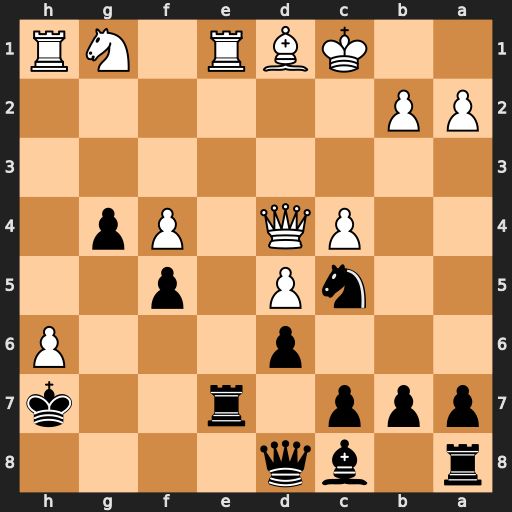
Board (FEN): r1bq4/ppp1r2k/3p3P/2nP1p2/2PQ1Pp1/8/PP6/2KBR1NR
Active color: b
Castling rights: -
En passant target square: -
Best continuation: Nd3+ Qxd3 Rxe1